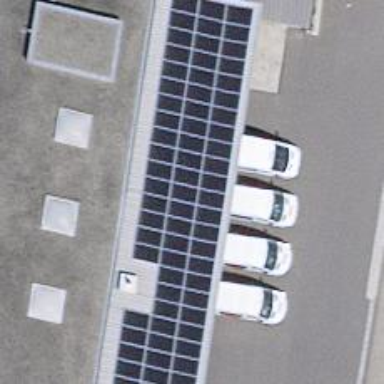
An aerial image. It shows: Solar power generator with photovoltaic panels.